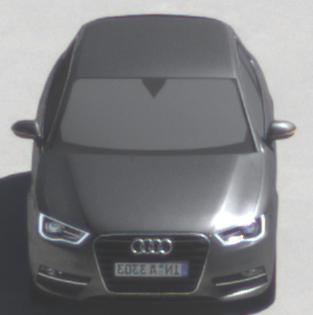
Make: Audi
Model: A3 1.2 TFSI
Detailed model: A3 (8V)
Model produced from: 2013/02
Model produced until: 2014/05
Doors: 3
Color: gray
Road condition: dry road
Daytime: midday
Contrast: high contrast